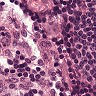
Metastatic tissue present: no